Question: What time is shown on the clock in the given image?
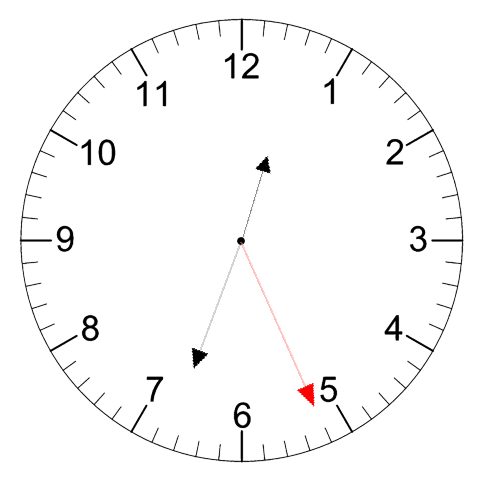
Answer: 12:33:26